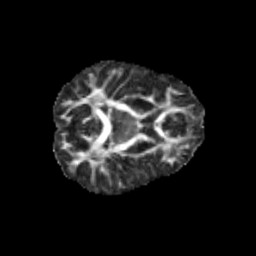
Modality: FA
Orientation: axial
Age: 9
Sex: female
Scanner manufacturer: siemens
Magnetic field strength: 3 T
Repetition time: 3.8 s
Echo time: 0.07 s